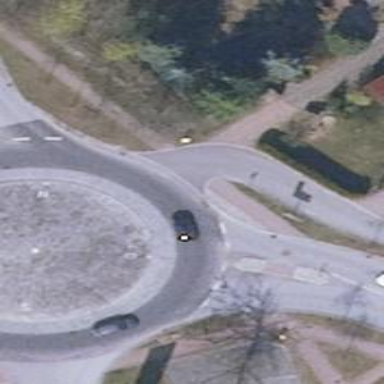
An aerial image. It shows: Secondary road with asphalt surface featuring roundabout. There is separate sidewalk along the road.